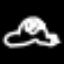
Label: frog